Question: I am working on a Horizontal menu which works fine for me but as per design requirement i need to change the height of '<div id="nav-subMenu"></div>' if main/parent menu 'li' doesn't have any 'ul' or submenus in other words. jquery which i wrote is not working for me i would appreciate help in this regard.
Here is an example of <URL>
'if ($('#nav-wrapper ul li').has('ul'))' always return 'true'
'''
jQuery(document).ready(function () {
if ($('#nav-wrapper ul li').hasClass('active')) { //if it does have the class active
if ($('#nav-wrapper ul li').has('ul')) {
alert('aaaa');
$('#nav-subMenu').css("height", "30");
}
}
});
'''
Sample HTML code
'''
<div id="nav-wrapper">
<ul class="dropdown dropdown-linear" id="nav">
<li><span class="dir"><a href="#">Home</a></span></li>
<li><span class="dir"><a href="#">About Us</a></span></li>
<li><span class="dir"><a href="Articles.aspx?PageID=5&amp;Language=en-us&amp;ParID=0&amp;Issue=5&amp;CID=1">Articles</a></span></li>
<li class="active">
<span class="dir"><a href="Page.aspx?PageID=6&amp;Language=en-us&amp;ParID=0&amp;Issue=5&amp;CID=1">Categories</a></span>
<ul>
<li><a href="Page.aspx?PageID=6&amp;Language=1&amp;ParID=6&amp;Issue=1&amp;CID=18">Book Review</a></li>
<li><a href="Page.aspx?PageID=6&amp;Language=1&amp;ParID=6&amp;Issue=1&amp;CID=16">Business</a></li>
<li><a href="Page.aspx?PageID=6&amp;Language=1&amp;ParID=6&amp;Issue=1&amp;CID=3">Culture</a></li>
<li><a href="Page.aspx?PageID=6&amp;Language=1&amp;ParID=6&amp;Issue=1&amp;CID=2">Economy</a></li>
<li><a href="Page.aspx?PageID=6&amp;Language=1&amp;ParID=6&amp;Issue=1&amp;CID=19">Finance</a></li>
<li><a href="Page.aspx?PageID=6&amp;Language=1&amp;ParID=6&amp;Issue=1&amp;CID=17">Infrastructure</a></li>
<li><a href="Page.aspx?PageID=6&amp;Language=1&amp;ParID=6&amp;Issue=1&amp;CID=20">Lifestyle</a></li>
<li><a href="Page.aspx?PageID=6&amp;Language=1&amp;ParID=6&amp;Issue=1&amp;CID=21">Others</a></li>
<li><a href="Page.aspx?PageID=6&amp;Language=1&amp;ParID=6&amp;Issue=1&amp;CID=7">People</a></li>
<li><a href="Page.aspx?PageID=6&amp;Language=1&amp;ParID=6&amp;Issue=1&amp;CID=1">Politics</a></li>
<li><a href="Page.aspx?PageID=6&amp;Language=1&amp;ParID=6&amp;Issue=1&amp;CID=4">Sports</a></li>
</ul>
</li>
<li><span class="dir"><a href="News.aspx?PageID=3&amp;Language=en-us&amp;ParID=0&amp;Issue=5&amp;CID=1">News</a></span></li>
<li>
<span class="dir"><a href="Page.aspx?PageID=12&amp;Language=en-us&amp;ParID=0&amp;Issue=5&amp;CID=1">Archive</a></span>
<ul>
<li><a href="Page.aspx?PageID=1&amp;Language=1&amp;ParID=12&amp;Issue=1&amp;CID=1">106</a></li>
<li><a href="Page.aspx?PageID=3&amp;Language=1&amp;ParID=12&amp;Issue=3&amp;CID=1">102</a></li>
<li><a href="Page.aspx?PageID=4&amp;Language=1&amp;ParID=12&amp;Issue=4&amp;CID=1">103</a></li>
<li><a href="Page.aspx?PageID=5&amp;Language=1&amp;ParID=12&amp;Issue=5&amp;CID=1">109</a></li>
</ul>
</li>
<li>
<span class="dir"><a href="Multimedia.aspx?PageID=10&amp;Language=en-us&amp;ParID=0&amp;Issue=5&amp;CID=1">Multimedia</a></span>
<ul>
<li><a href="Videos.aspx?PageID=11&amp;Language=1&amp;ParID=10&amp;Issue=1&amp;CID=1">Video</a></li>
</ul>
</li>
</ul>
</div>
<div id="nav-subMenu"></div>
<div id="NewsTicker"> </div>
'''
UPDATE: Firebug view to get idea when jquery should fire to add height to DIV

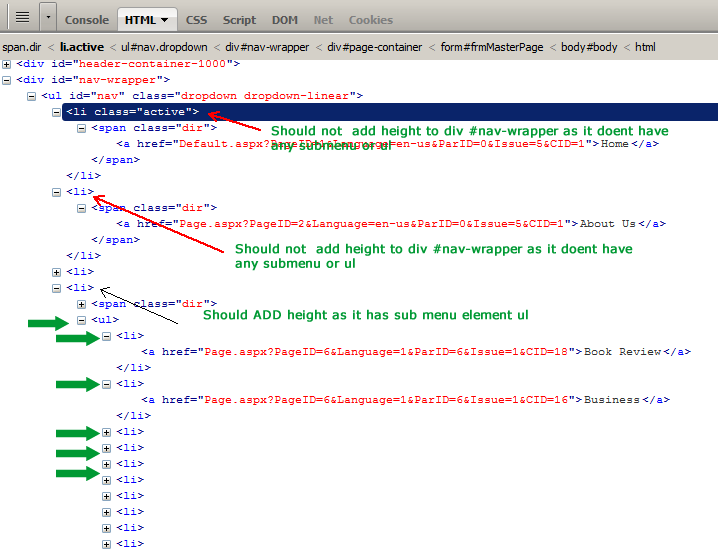
Answer: I found your problem and this is working as you desired, try this out:
'''
jQuery(document).ready(function () {
if ($("#nav-wrapper li.active").length) {
alert('yes there are .active class');
if ($(".active").has('ul').length) {
alert('yes .active class has ul');
$('#nav-subMenu').css("height", "60px");
} else {
alert("NO .active class don't have ul");
$('#nav-subMenu').css("height", "0px");
}
} else {
alert("NO .active class found.");
}
});
'''
check this out in the fiddle here: <URL>